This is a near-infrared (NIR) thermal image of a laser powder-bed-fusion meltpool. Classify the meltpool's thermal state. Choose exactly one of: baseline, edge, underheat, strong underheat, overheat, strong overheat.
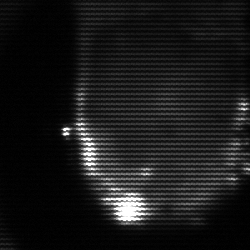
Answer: baseline